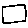
Label: square